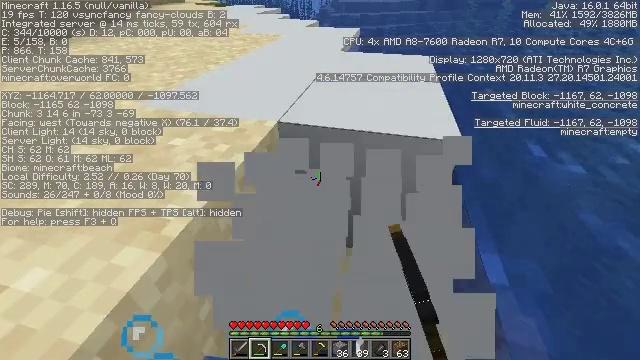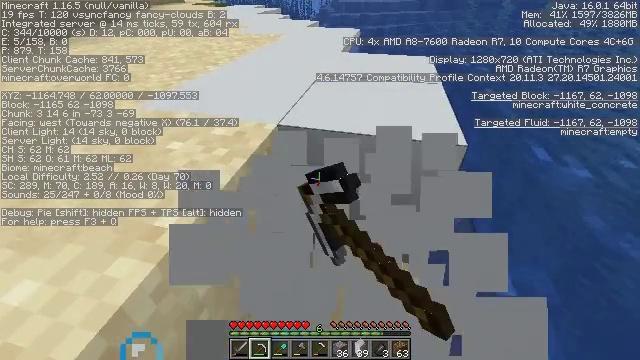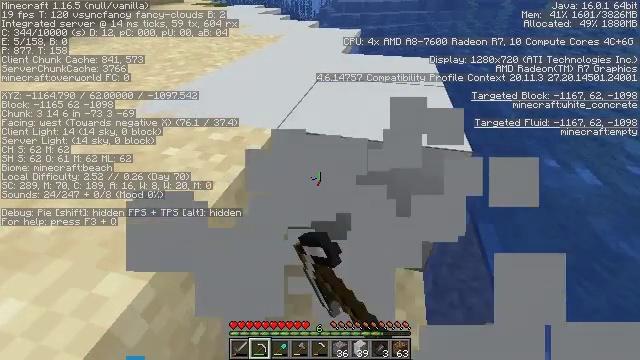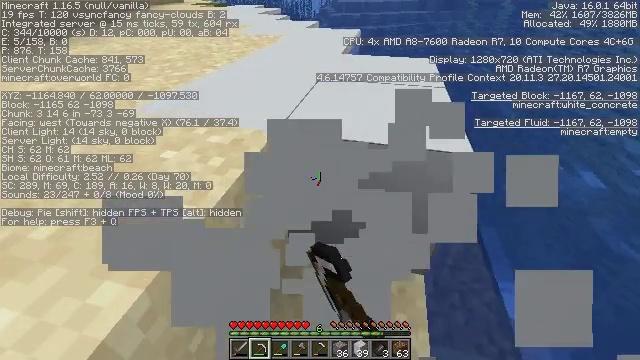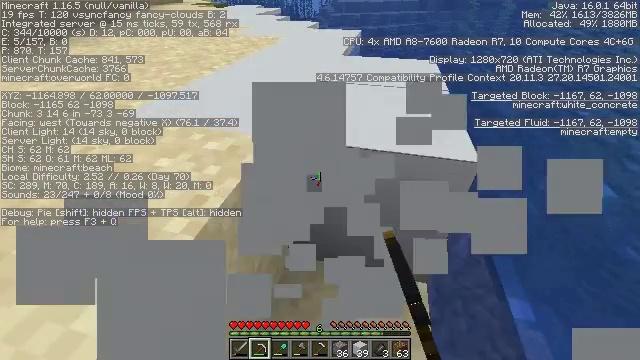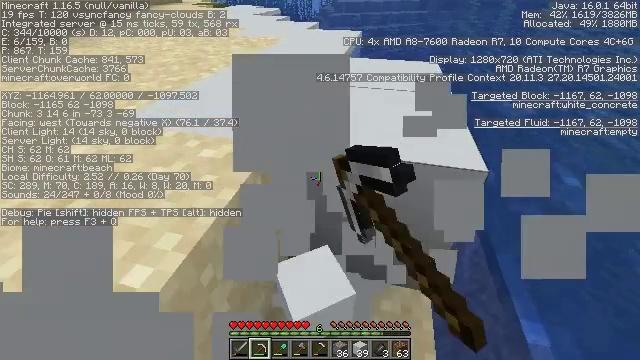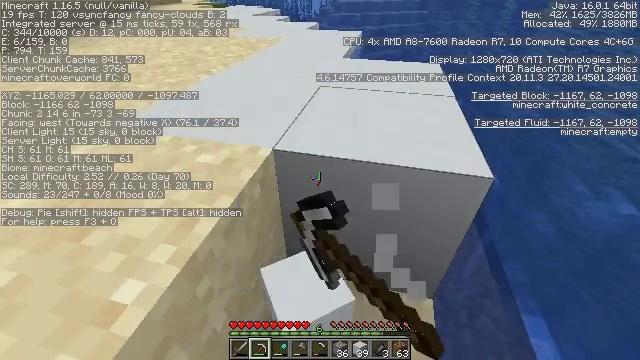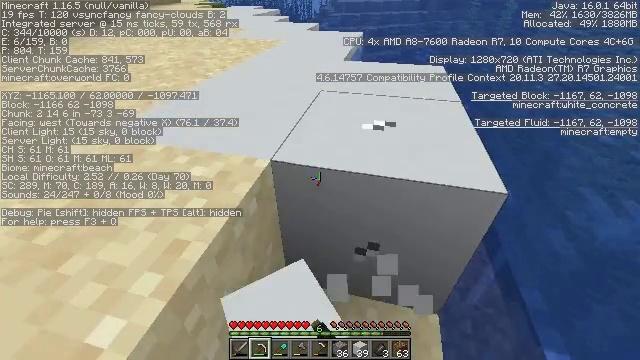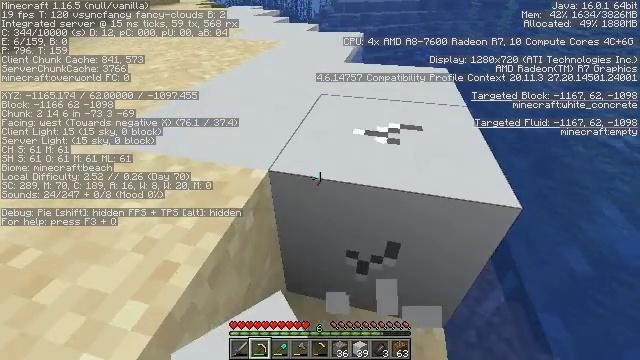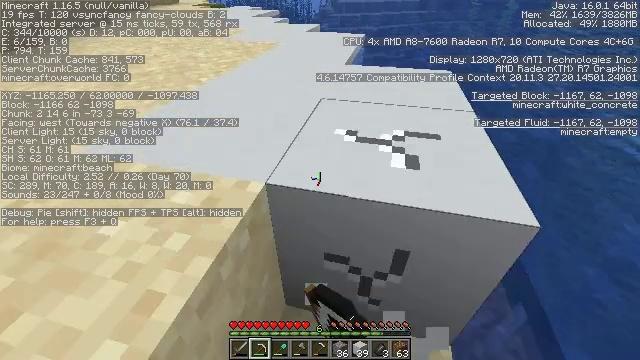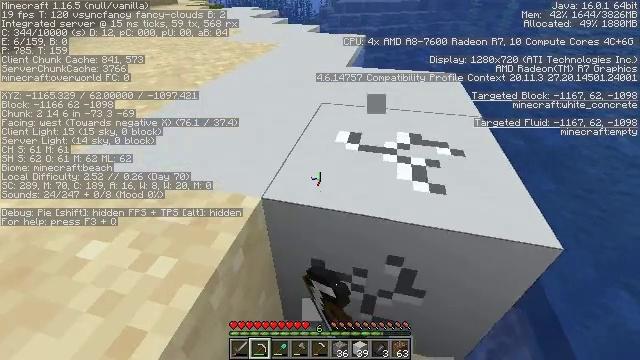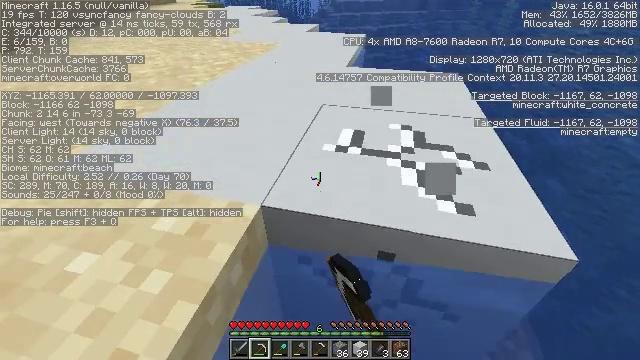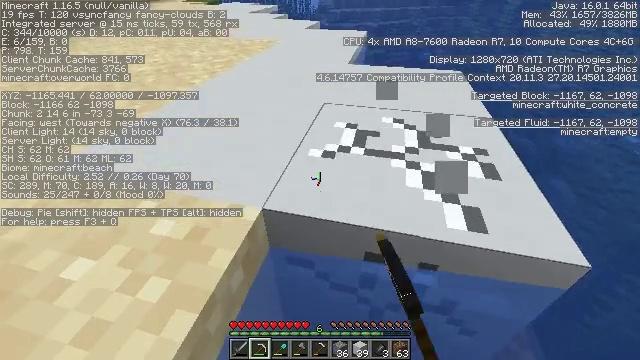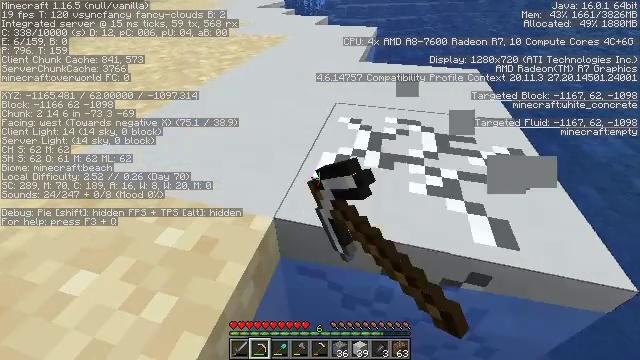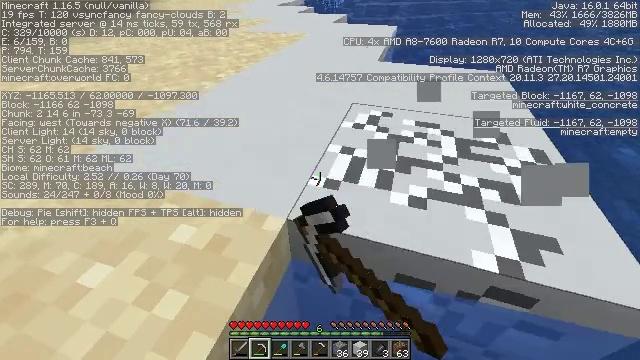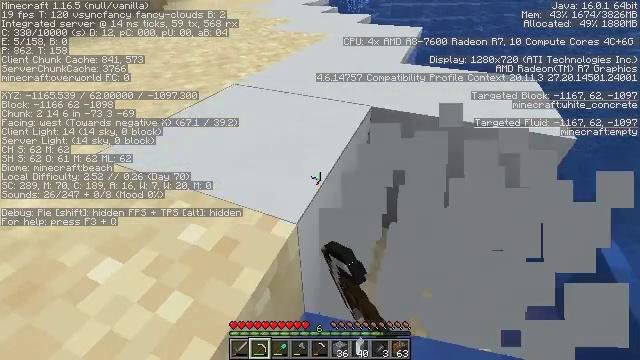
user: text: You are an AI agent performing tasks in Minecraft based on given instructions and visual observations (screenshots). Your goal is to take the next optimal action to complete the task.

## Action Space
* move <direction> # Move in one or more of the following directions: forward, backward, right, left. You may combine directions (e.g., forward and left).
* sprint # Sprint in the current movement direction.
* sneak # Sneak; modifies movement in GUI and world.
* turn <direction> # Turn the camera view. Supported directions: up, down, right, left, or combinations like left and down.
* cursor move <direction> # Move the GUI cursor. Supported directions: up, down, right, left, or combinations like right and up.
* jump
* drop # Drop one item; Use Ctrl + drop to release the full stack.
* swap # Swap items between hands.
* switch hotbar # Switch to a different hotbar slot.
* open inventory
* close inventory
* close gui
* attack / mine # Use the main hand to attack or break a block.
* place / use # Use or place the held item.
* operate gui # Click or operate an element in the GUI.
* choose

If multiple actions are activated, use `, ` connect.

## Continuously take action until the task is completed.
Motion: motion action
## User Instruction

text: Use tools to mine the white concrete.
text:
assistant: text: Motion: move forward and move right, attack / mine
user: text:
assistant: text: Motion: move forward and move right, attack / mine
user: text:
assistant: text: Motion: move forward and move right, attack / mine
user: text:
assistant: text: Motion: move forward and move right, attack / mine
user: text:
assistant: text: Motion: move forward and move right, attack / mine
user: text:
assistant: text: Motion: move forward and move right, attack / mine
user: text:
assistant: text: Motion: move forward and move right, attack / mine
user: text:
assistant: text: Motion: move forward and move right, attack / mine
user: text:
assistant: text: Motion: move forward and move right, attack / mine
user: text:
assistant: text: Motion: move forward and move right, attack / mine
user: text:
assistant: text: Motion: attack / mine
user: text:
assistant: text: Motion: attack / mine
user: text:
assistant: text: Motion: turn left, attack / mine
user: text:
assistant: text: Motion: turn left, attack / mine
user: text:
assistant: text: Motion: turn left, attack / mine
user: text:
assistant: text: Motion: turn left, attack / mine
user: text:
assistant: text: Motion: turn left, attack / mine
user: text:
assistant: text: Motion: attack / mine
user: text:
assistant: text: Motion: attack / mine
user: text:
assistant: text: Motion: attack / mine
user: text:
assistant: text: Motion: move right, attack / mine
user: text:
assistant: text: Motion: move right, attack / mine
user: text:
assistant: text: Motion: move right, attack / mine
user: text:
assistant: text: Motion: move right, attack / mine
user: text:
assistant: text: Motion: move right, attack / mine
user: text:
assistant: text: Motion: move right, turn left, attack / mine
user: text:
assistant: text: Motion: move right, turn left, attack / mine
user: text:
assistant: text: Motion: move right, attack / mine
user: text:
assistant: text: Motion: move right, attack / mine
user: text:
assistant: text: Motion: move right, attack / mine